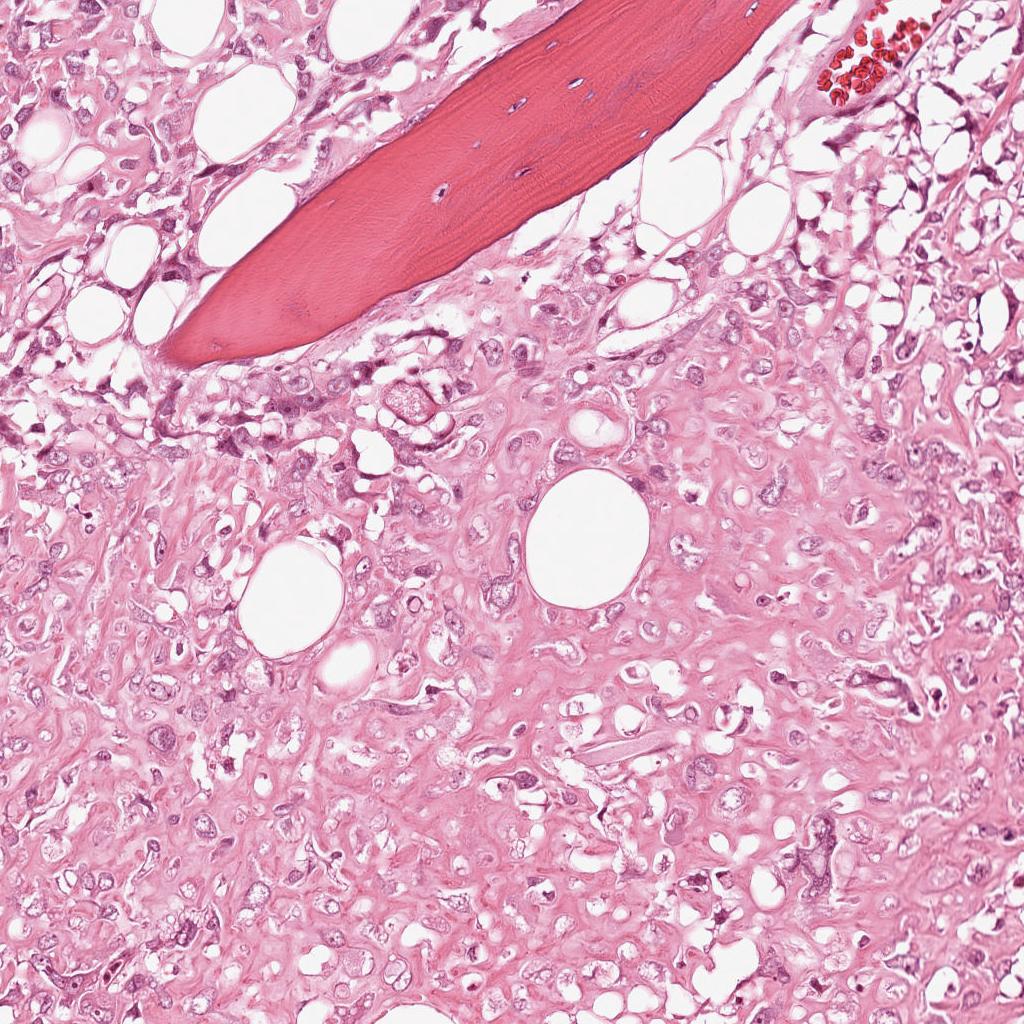
Label: Viable